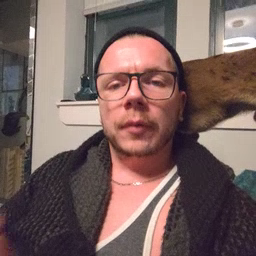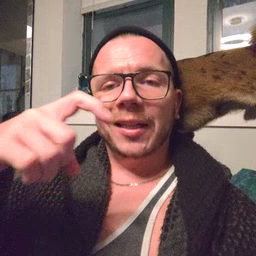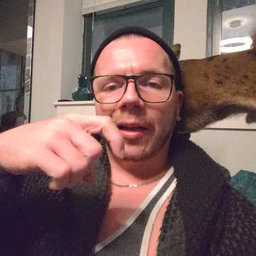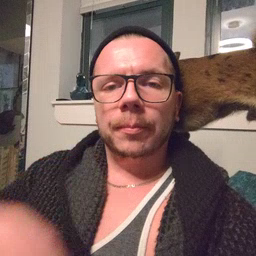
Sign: time